Question: I am trying to create text that looks like this in WPF:

Notice that it is yellow text, with a black stroke, then a yellow stroke, then another (very thin) black stroke. Now, I can create a stroke with little difficult by following <URL>. Note that the properties not shown are all DP's of the containing control.
'''
protected override void OnRender(System.Windows.Media.DrawingContext drawingContext)
{
// Draw the outline based on the properties that are set.
drawingContext.DrawGeometry(Fill,
new System.Windows.Media.Pen(Stroke, StrokeThickness),
_textGeometry);
}
/// <summary>
/// Create the outline geometry based on the formatted text.
/// </summary>
public void CreateText()
{
System.Windows.FontStyle fontStyle = FontStyles.Normal;
FontWeight fontWeight = FontWeights.Medium;
if (Bold == true) fontWeight = FontWeights.Bold;
if (Italic == true) fontStyle = FontStyles.Italic;
// Create the formatted text based on the properties set.
FormattedText formattedText = new FormattedText(
Text,
CultureInfo.GetCultureInfo("en-us"),
FlowDirection.LeftToRight,
new Typeface(
Font,
fontStyle,
fontWeight,
FontStretches.Normal),
FontSize,
System.Windows.Media.Brushes.Black
);
// Build the geometry object that represents the text.
_textGeometry = formattedText.BuildGeometry(new System.Windows.Point(0, 0));
}
'''
So my question is, how do I take that and add another (or several other) stroke(s) to it?
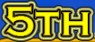
Answer: One method would be to combine the stroke geometry with the initial geometry, then stroke for the second stroke.
Luckily, .NET proves <URL> to combine the two:
'''
_combinedGeometry = Geometry.Combine(_textGeometry,
_textGeometry.GetWidenedPathGeometry(new Pen(Stroke, StrokeThickness * 2)),
GeometryCombineMode.Union, null);
'''
Note the 'StrokeThickness * 2'. You need this because WPF draws a stroke, and without it, the second stroke will at least partially (if not fully) cover up the first one. Then draw as before, with 'null' for Fill:
'''
drawingContext.DrawGeometry(null,
new System.Windows.Media.Pen(SecondaryStroke, SecondaryStrokeThickness),
_combinedGeometry);
'''
You can repeat this for additional strokes, or use a collection with a loop.
: 'GetWidenedPathGeometry' will not always return a "perfect" stroke based on the font you are using, the size of the font, and the size of the stroke. You may have to play around with it a bit in order to not have any artifacts.
: If possible, increase the font size. It increases the distance between pieces of stroke, reducing the likelihood that the algorithm will "bridge" the two pieces, or create other artifacts.